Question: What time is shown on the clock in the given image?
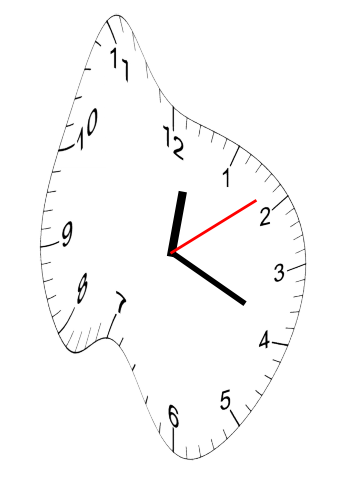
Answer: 12:19:09